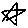
Label: star